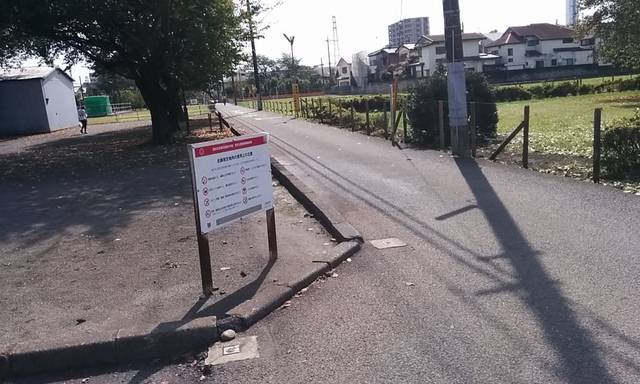
Region: Japan
Coordinates: 35.691, 139.472